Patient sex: M
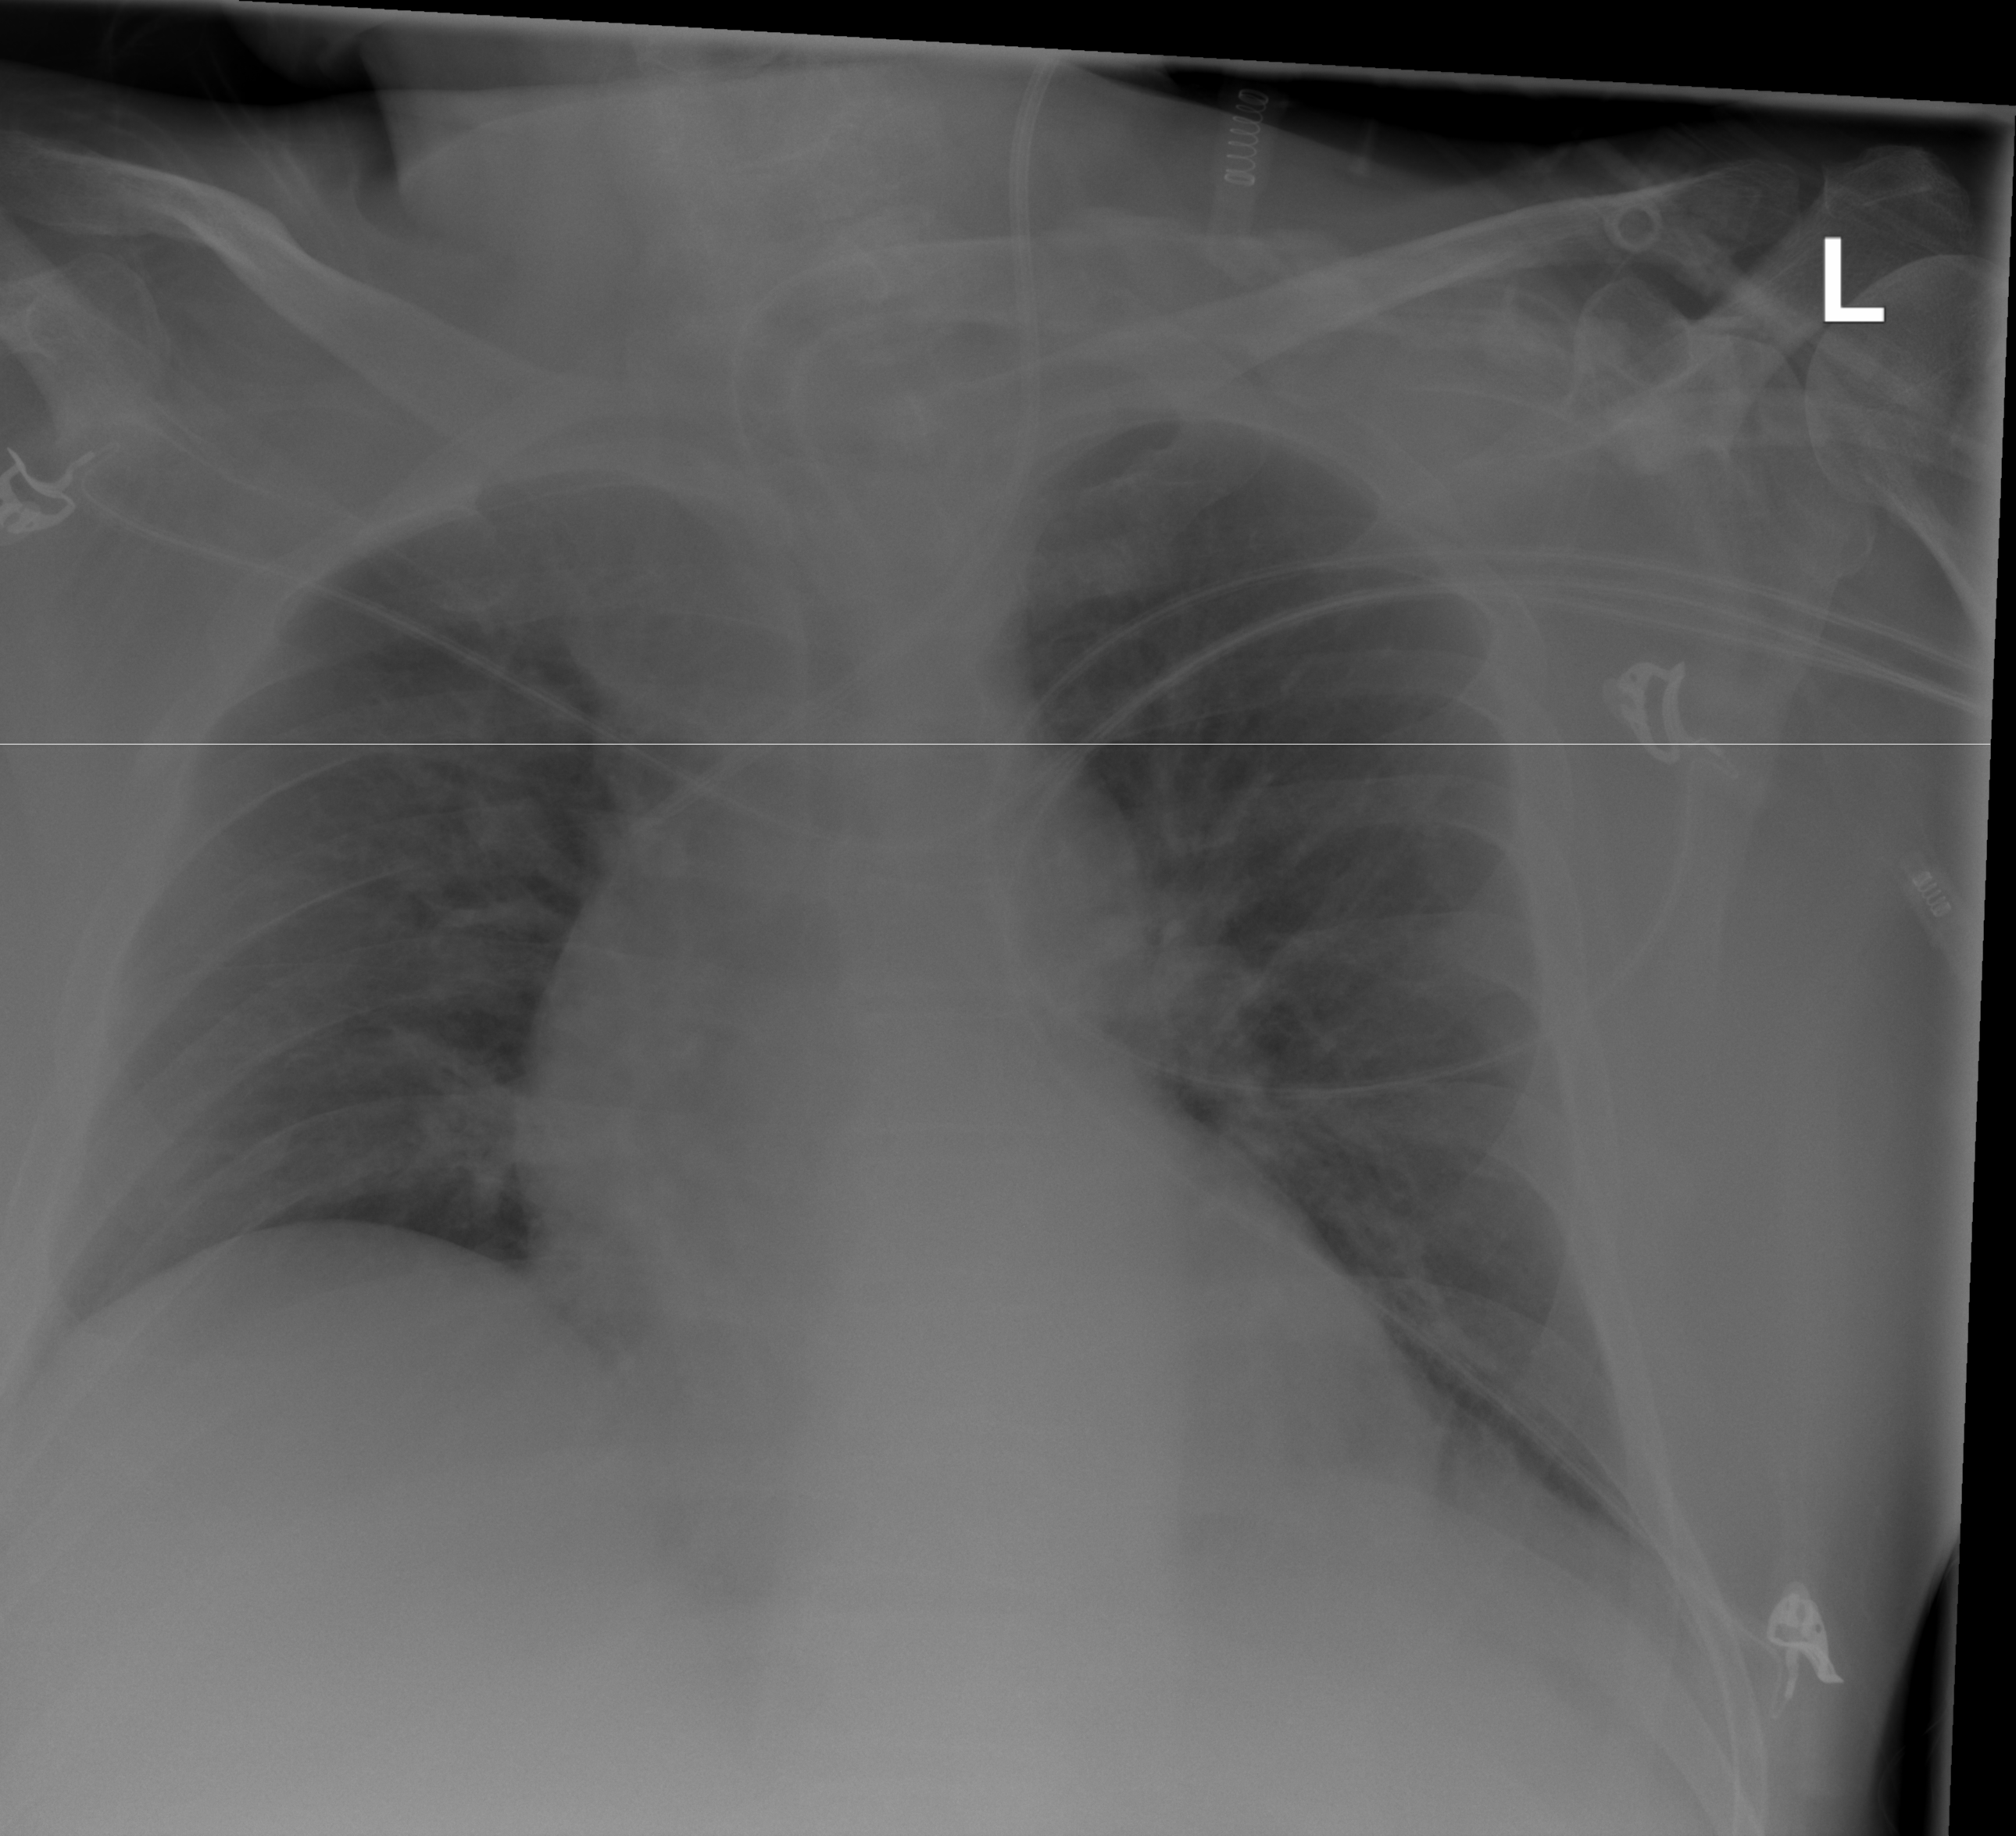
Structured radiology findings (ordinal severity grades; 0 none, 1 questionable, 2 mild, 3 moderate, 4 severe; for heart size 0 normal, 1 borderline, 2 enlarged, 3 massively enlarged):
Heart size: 0
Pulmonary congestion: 1
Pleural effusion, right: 0
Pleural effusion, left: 0
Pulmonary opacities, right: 0
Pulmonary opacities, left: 0
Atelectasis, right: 0
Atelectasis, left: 0